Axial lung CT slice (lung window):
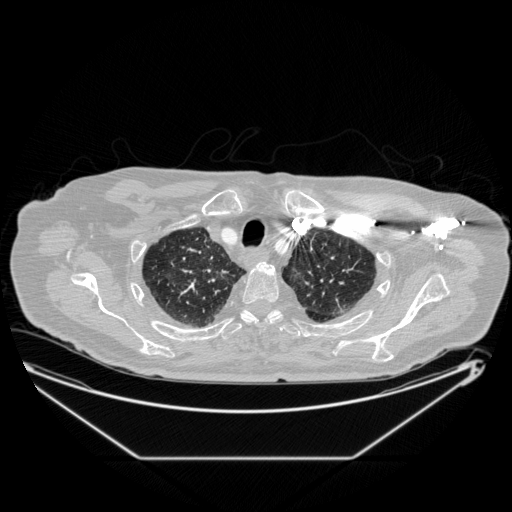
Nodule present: no